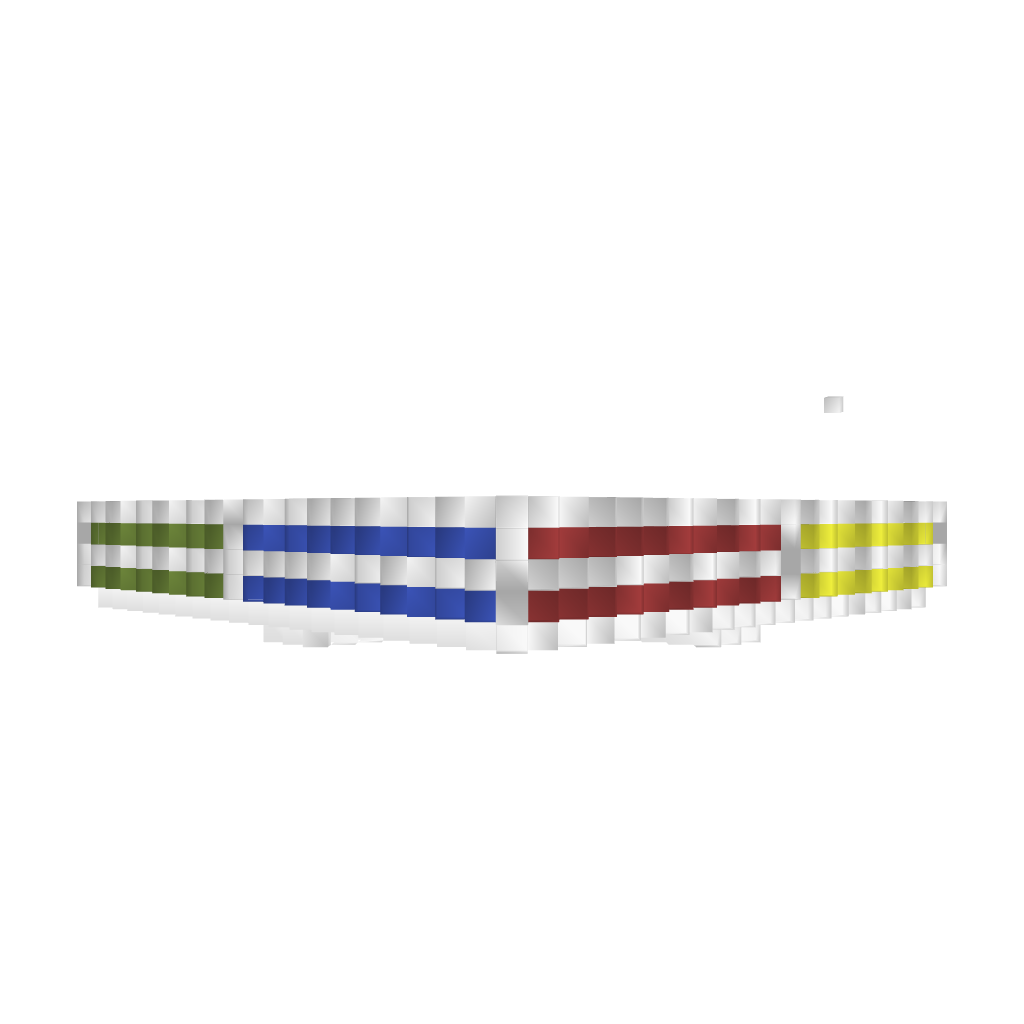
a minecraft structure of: Color Shuffle Tri 1.7.2 bad low quality